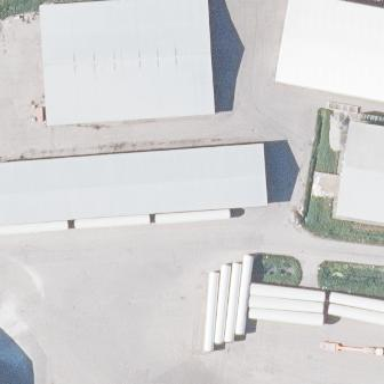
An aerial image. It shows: Warehouse.